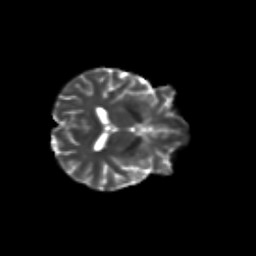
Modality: T2w
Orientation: axial
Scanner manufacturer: siemens
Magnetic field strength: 3 T
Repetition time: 9.2 s
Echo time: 0.084 s